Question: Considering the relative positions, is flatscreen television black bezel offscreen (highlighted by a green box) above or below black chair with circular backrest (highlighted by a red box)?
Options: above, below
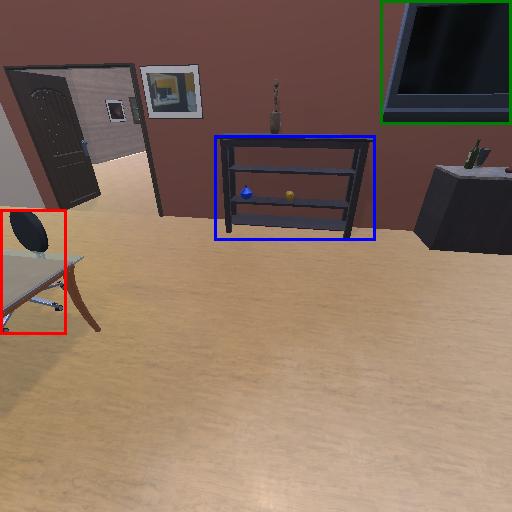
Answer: above